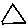
Label: triangle